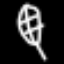
Label: leaf